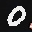
Label: 0